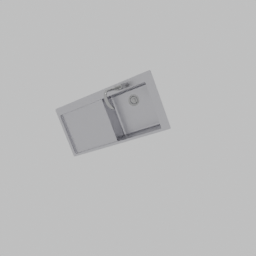
Label: appliances